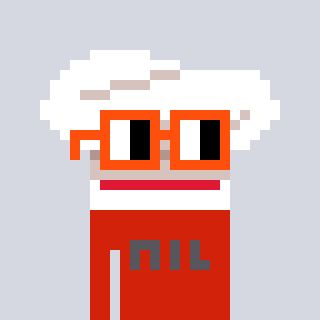
a pixel art character with square orange glasses, a chef hat-shaped head and a red-colored body on a cool background